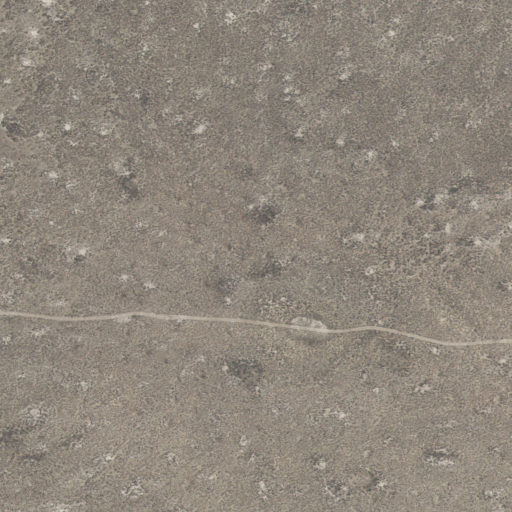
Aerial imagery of mountain in Idaho named Monument Butte containing only shrub